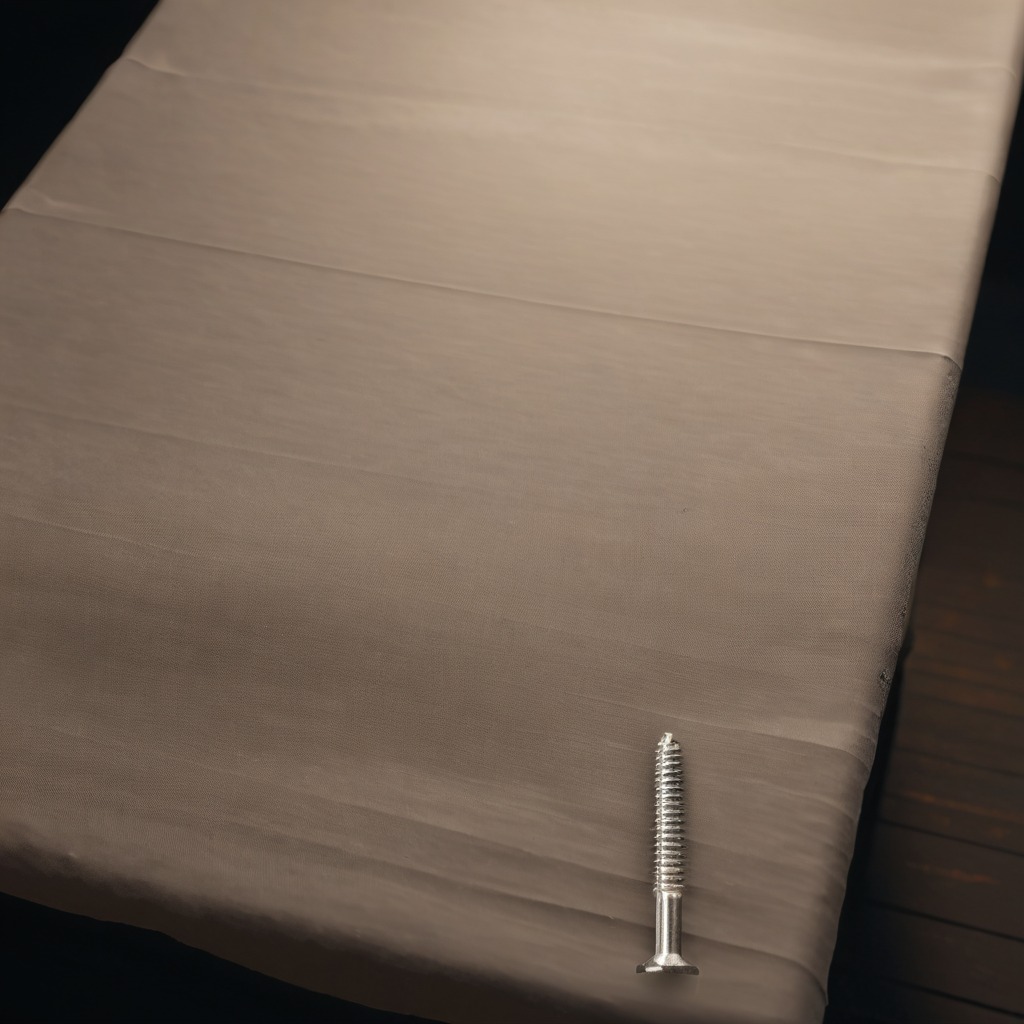
A metal screw lying on a wooden table.